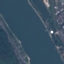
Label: River